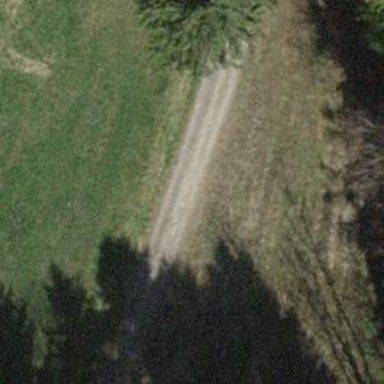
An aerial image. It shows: Compacted track road with grade3 tracktype.